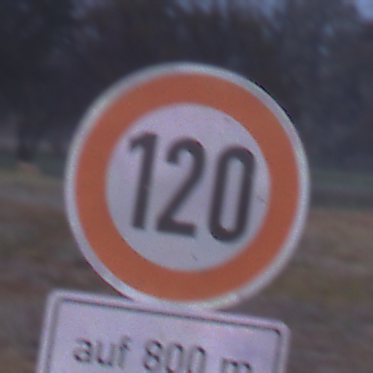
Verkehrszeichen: Geschwindigkeit120
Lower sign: LaengeEinerStrecke5
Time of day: SunriseSunset
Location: Outdoor (Nature)
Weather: Clear
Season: NotSpecified
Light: Natural